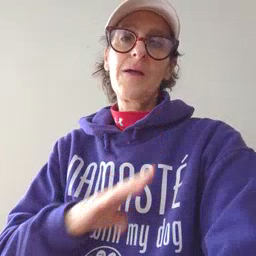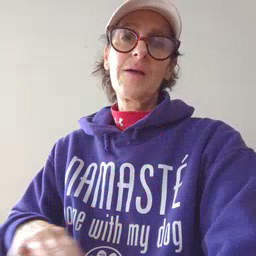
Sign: quiet